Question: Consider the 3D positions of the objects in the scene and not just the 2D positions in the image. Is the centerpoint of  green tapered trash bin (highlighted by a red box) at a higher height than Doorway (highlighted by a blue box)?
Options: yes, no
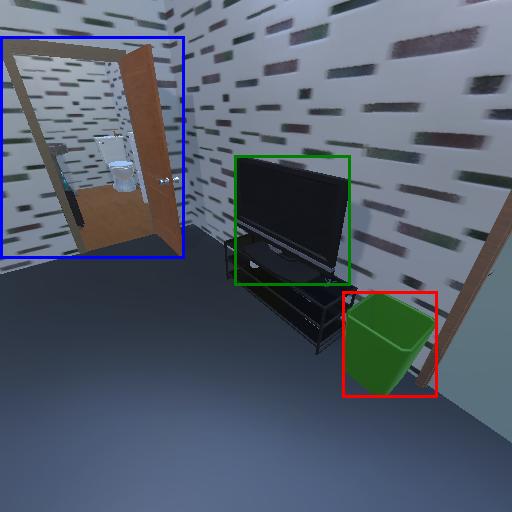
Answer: yes